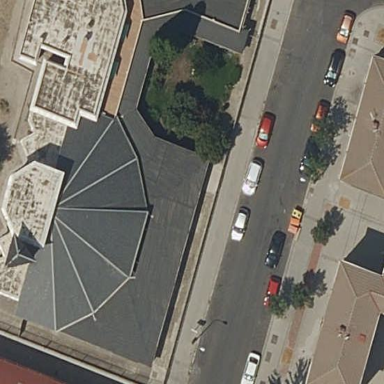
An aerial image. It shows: Beautiful church building.